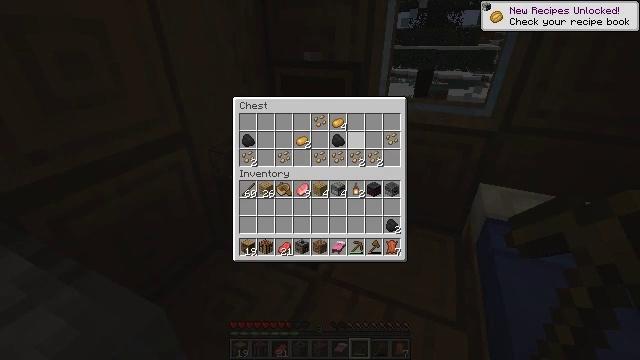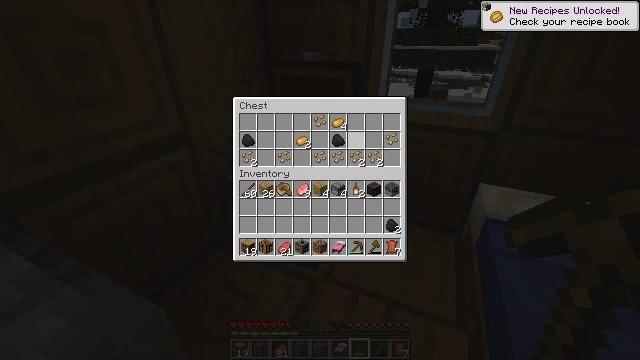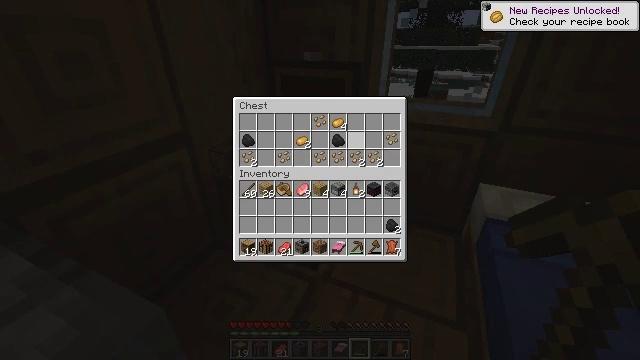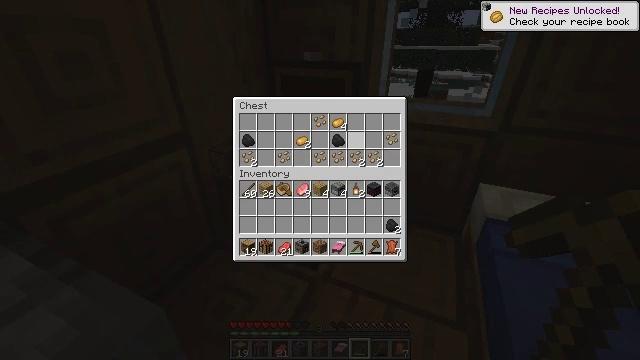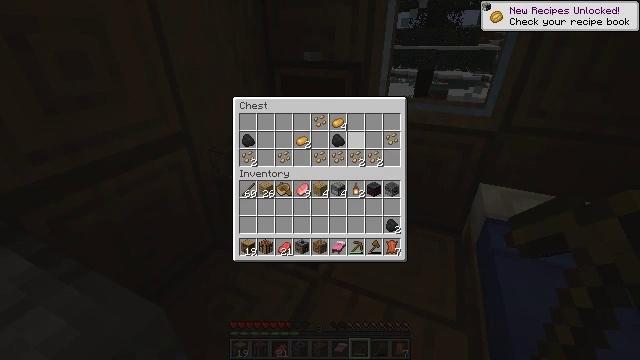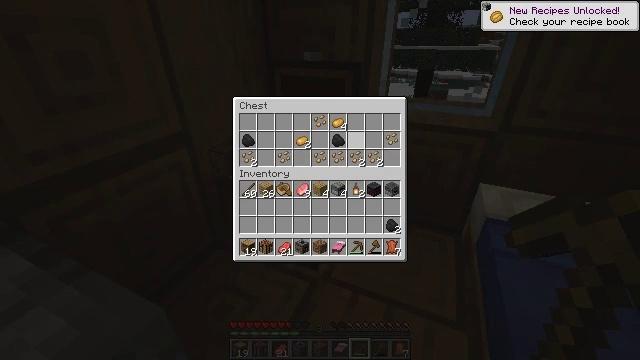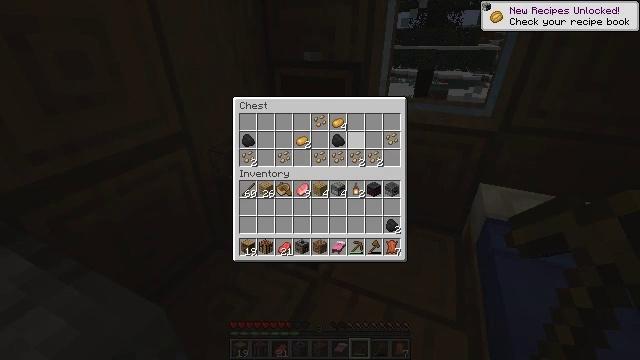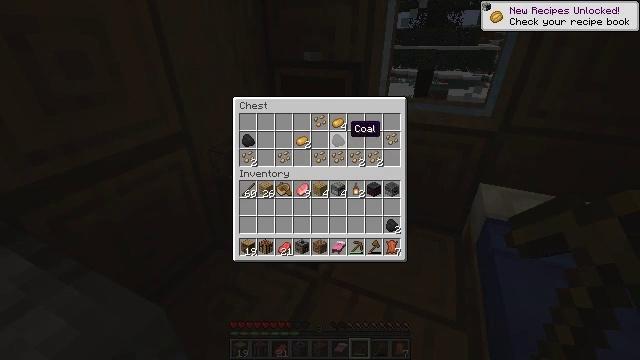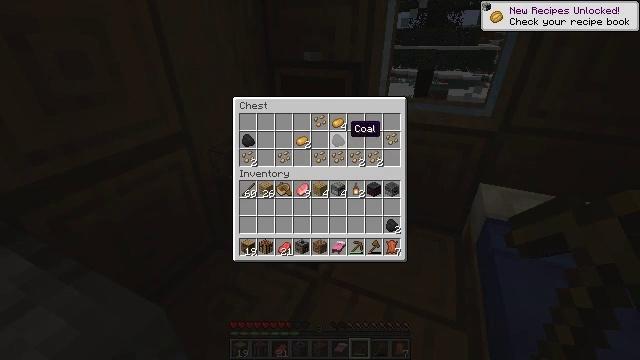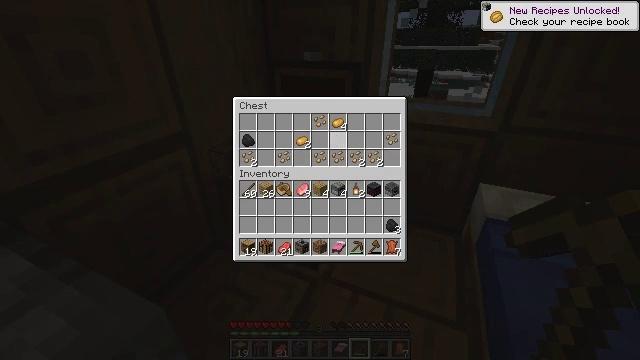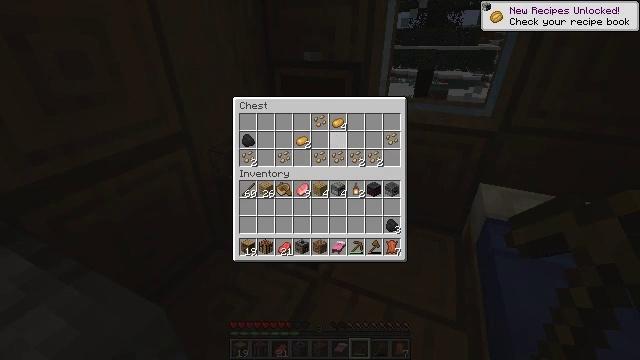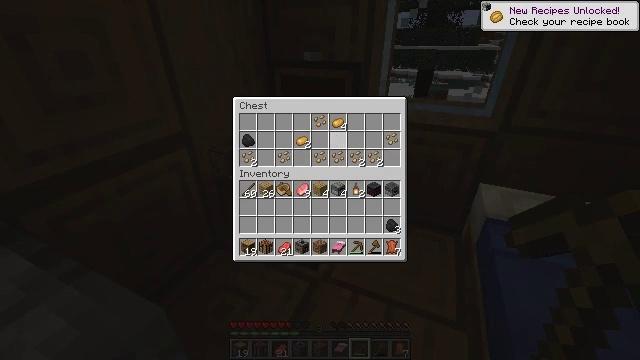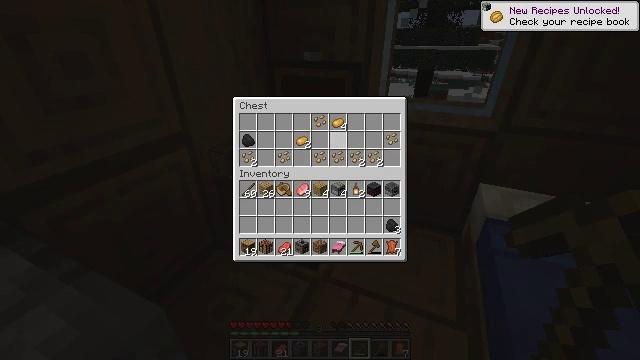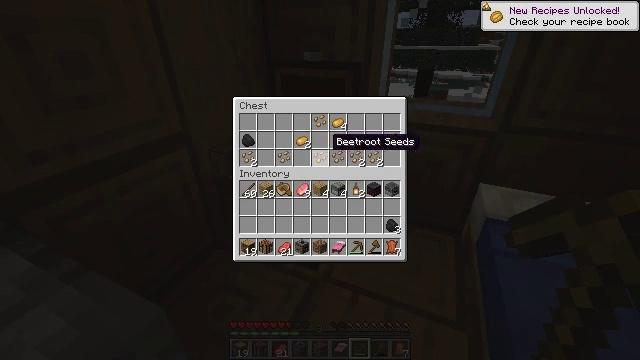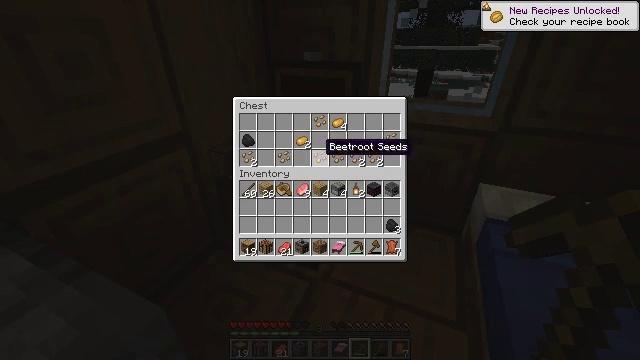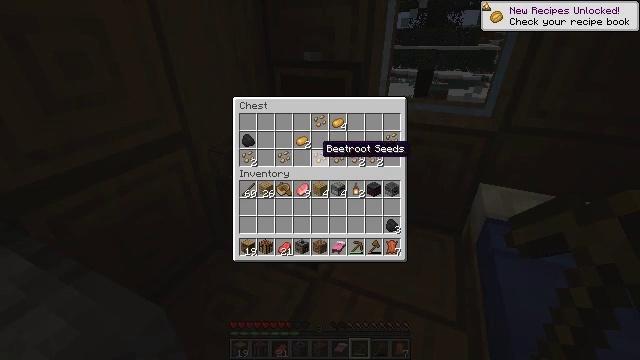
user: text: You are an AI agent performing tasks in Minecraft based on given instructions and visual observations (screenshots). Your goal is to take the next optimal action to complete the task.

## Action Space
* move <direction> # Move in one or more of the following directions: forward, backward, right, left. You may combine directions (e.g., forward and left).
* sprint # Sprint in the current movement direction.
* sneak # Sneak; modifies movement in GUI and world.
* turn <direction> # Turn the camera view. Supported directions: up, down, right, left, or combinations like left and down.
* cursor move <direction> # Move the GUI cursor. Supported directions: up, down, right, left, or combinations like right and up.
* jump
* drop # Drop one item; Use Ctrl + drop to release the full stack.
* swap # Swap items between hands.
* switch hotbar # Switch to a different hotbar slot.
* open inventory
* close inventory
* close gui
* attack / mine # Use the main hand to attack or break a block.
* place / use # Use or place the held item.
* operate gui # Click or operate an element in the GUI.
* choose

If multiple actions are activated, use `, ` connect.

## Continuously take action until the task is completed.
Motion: motion action
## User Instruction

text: Mine the lantern.
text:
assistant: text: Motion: sneak, cursor move left
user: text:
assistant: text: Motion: sneak
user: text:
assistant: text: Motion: sneak
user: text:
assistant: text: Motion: sneak
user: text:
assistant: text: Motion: sneak, operate gui
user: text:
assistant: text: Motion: sneak, operate gui
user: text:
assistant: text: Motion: sneak, operate gui
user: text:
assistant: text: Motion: sneak
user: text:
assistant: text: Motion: sneak, operate gui
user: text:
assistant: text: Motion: sneak, operate gui
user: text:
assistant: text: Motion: sneak, operate gui
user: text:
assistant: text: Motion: sneak
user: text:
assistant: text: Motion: sneak, cursor move left and down
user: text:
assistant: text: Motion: sneak, cursor move left
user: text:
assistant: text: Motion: sneak
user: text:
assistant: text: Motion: sneak
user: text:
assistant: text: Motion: sneak
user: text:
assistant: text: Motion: sneak, cursor move up
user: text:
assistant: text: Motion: sneak, cursor move up
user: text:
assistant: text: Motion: sneak
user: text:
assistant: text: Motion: sneak
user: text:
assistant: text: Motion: sneak
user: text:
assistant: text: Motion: sneak
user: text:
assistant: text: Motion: sneak
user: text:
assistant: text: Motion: sneak
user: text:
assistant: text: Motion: sneak
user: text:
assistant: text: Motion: sneak, operate gui
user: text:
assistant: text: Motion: sneak, operate gui
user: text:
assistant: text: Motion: sneak, operate gui
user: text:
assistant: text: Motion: sneak, cursor move right